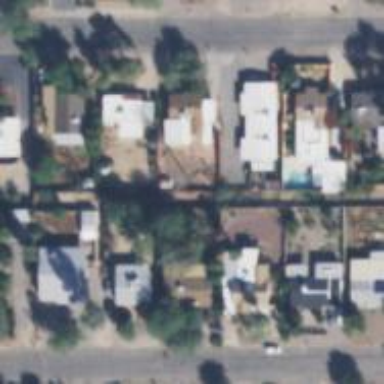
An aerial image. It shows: Alleyway designated as service road.